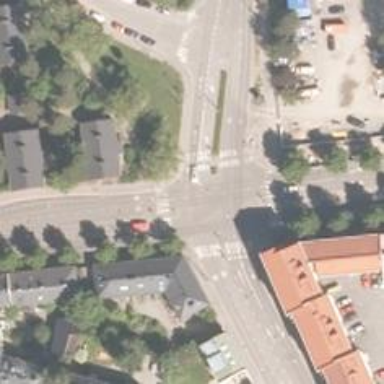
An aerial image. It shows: Tertiary road with separate asphalt surfaces for the sidewalk and cycleway.